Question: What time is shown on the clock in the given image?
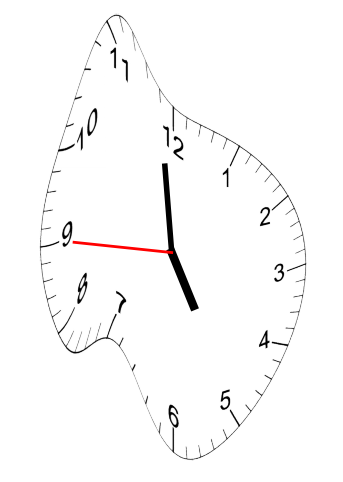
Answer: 04:58:45